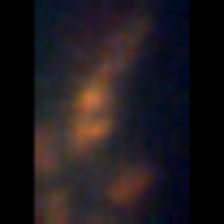
Taxon: Diatom_aggregate
Group: Diatoms